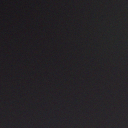
Screen state: off